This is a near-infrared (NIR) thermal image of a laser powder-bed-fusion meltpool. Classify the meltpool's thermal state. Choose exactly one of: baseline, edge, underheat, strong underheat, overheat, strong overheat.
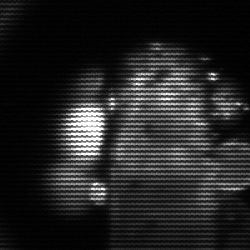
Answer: strong underheat